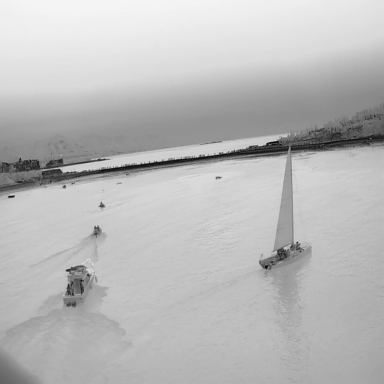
There are five objects shown in the infrared image, including a sailboat, three canoes, and a bulk_carrier.